Question: I'm getting an error that seems to only occur on machines running <URL>. My application was written for a .NET 4.0 environment. My hypothesis is something in the .NET 4.5 isn't playing nicely with my application. I have no other ideas.
The application is designed to create PDF files. It will do this by calling multiple instances of itself. The main application will call another EXE file with a set of parameters that indicate which PDF files to create.
In this way we can call multiple EXE files, speeding up the process. For testing purposes, I can disable the calls to outside programs by changing a setting this will create all the PDF files with the same program, just more slowly.
The PDF files will be saved onto a local hard drive. The user should have access to all local drives and all administrator privileges. There are no hidden folders.
As soon as the main application goes to call a new instance of itself, it will crash. See the picture below. Either it can't use the EXE file, or it can't write to the local drive. I'm not sure which; if I need to create a log I will, thus I can determine if the application can't call the EXE file or if the application can't write to the local drive.
However, if I run the same application as administrator it runs correctly. Running as administrator isn't a viable solution for the long term. This makes me think it's not really a .NET issue.
Another thing, if I change the setting to create all the PDF files internally it will run correctly. This doesn't require the elevated privileges. This proves that the user should have access to the drive.
The application that has run stably(ish) for months off an older system <URL> with .NET 4.0 installed.
I'm attempting to move the application to a new server, Windows Server 2012, by default .NET 4.5 or above is installed.
I have no debugger on the target system. Everything runs fine on my development environment and from the old production environment.

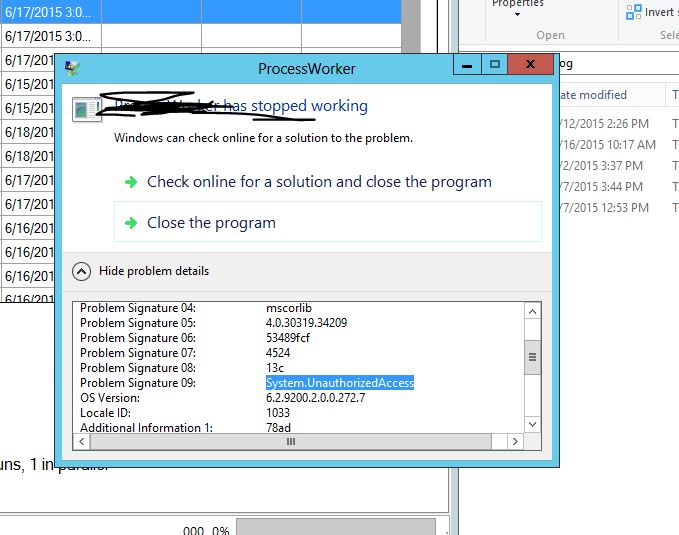
Answer: The problem ended up being I was referencing a shared local drive. For some reason I did not have permission on the share drive to write anything. I changed the output path from \"c-drive\ to c:\... . That fixed the problem.